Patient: sex F, age 89
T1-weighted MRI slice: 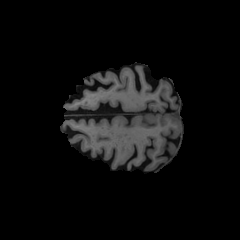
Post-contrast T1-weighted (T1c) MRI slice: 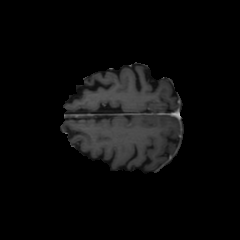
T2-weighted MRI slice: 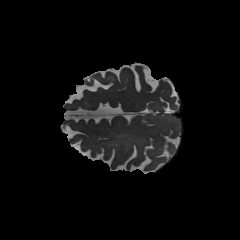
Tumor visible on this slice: no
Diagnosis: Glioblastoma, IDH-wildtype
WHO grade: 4